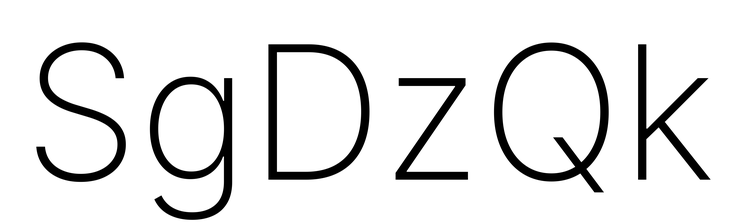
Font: Inter_ExtraLight